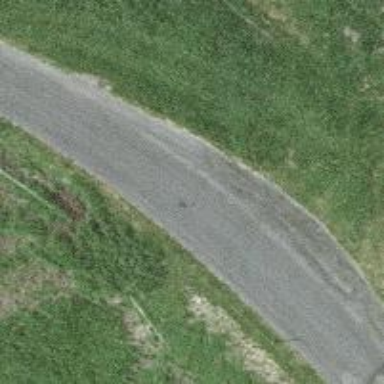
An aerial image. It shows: Passing place on the road.